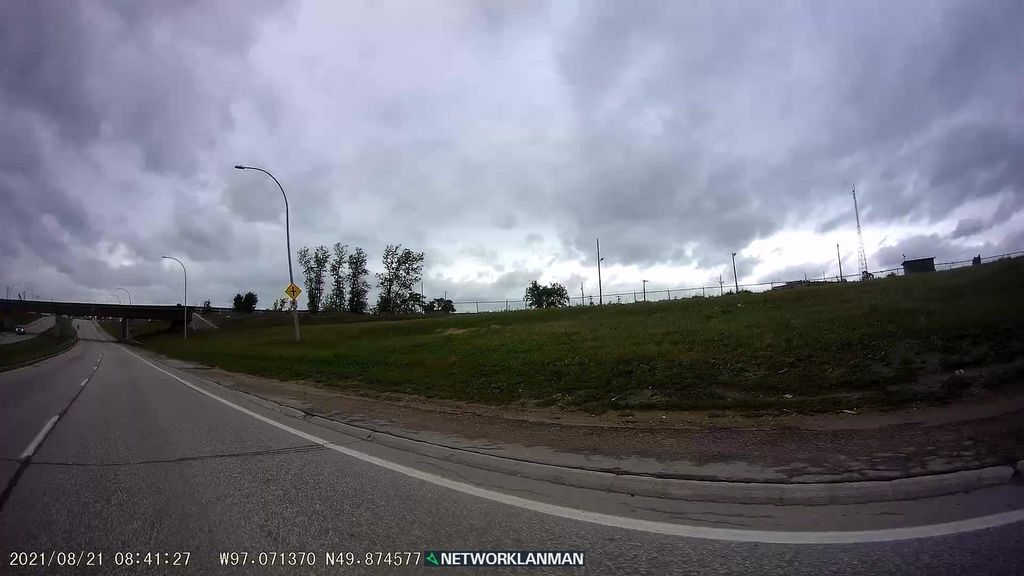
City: winnipeg